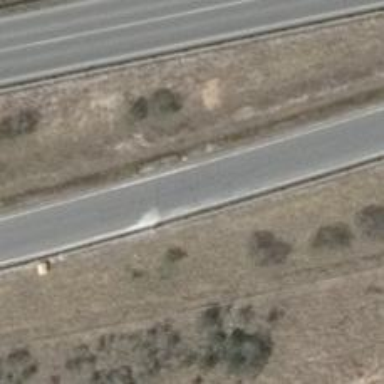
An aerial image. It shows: Trunk link road with asphalt surface.